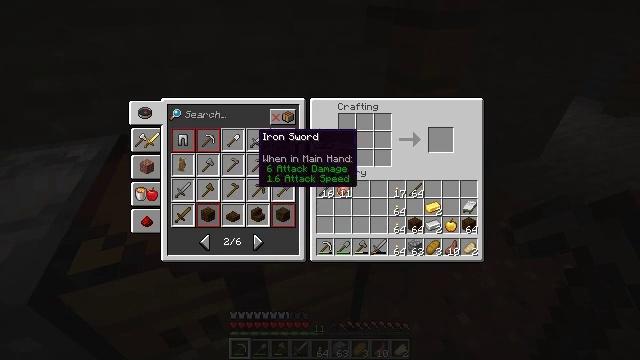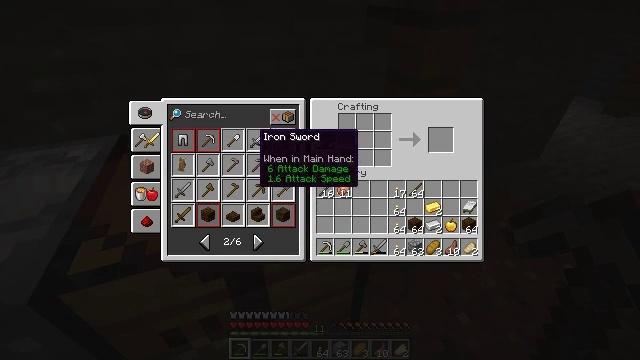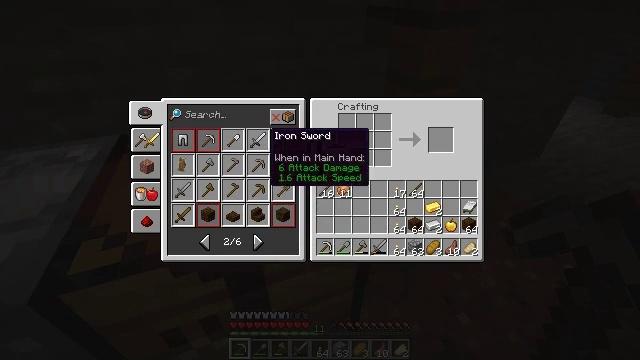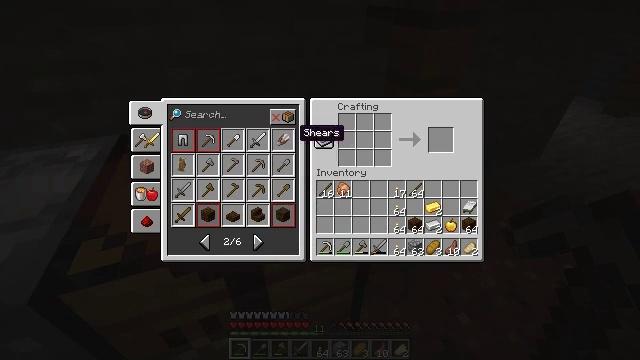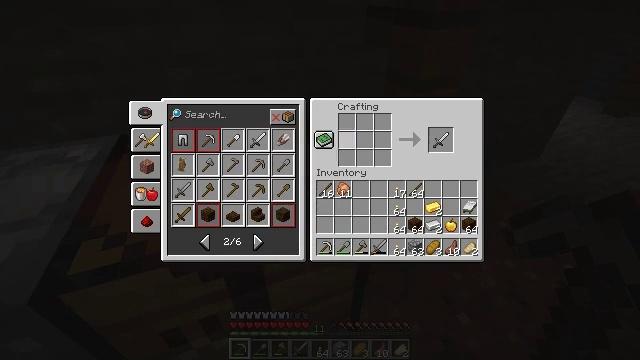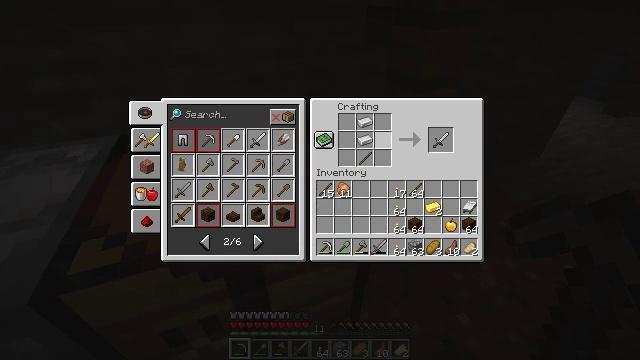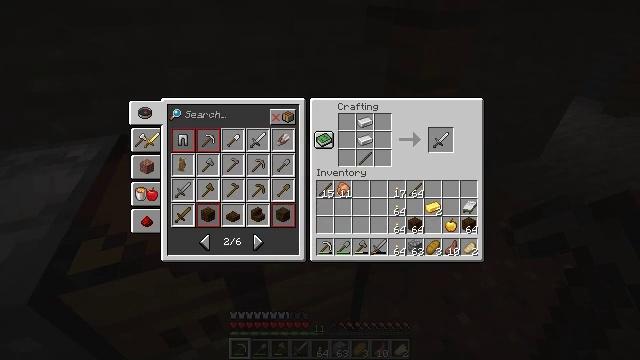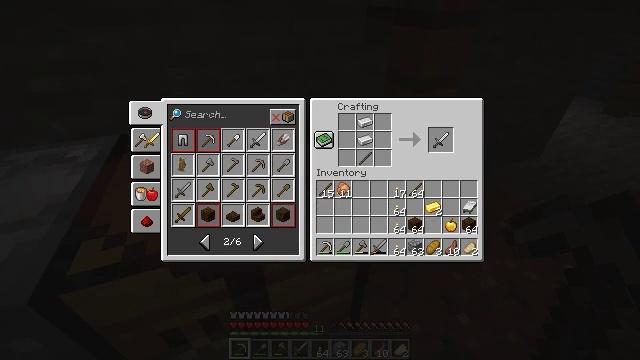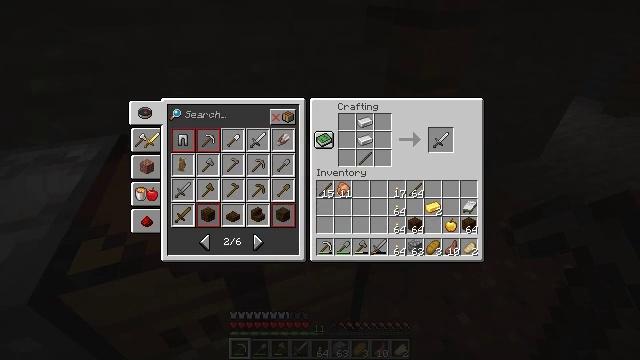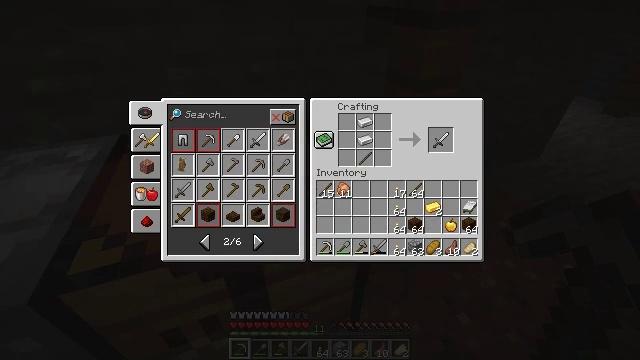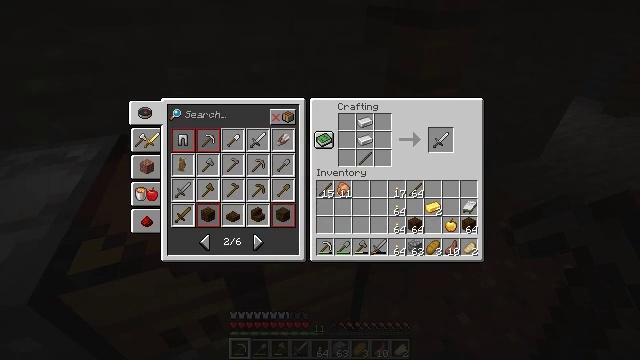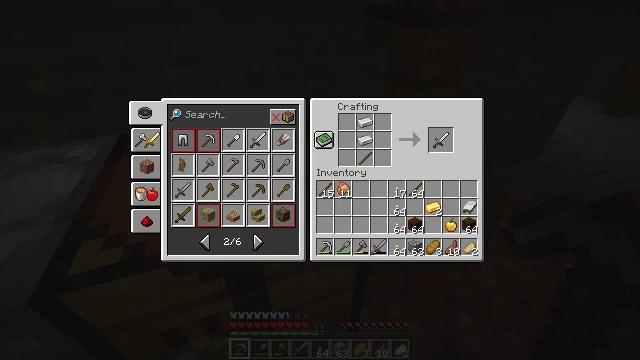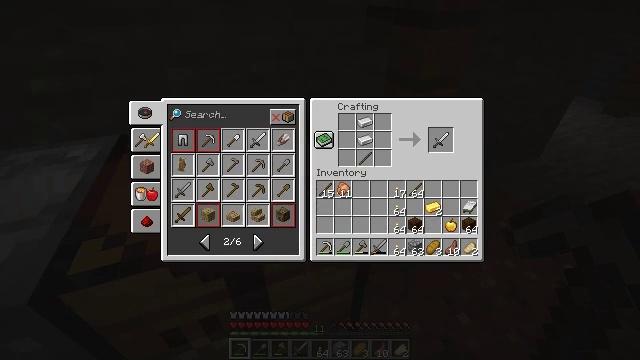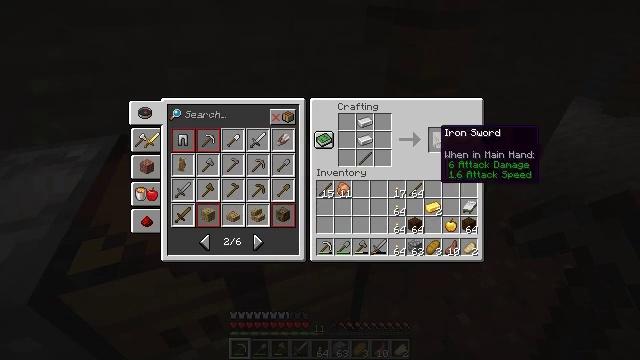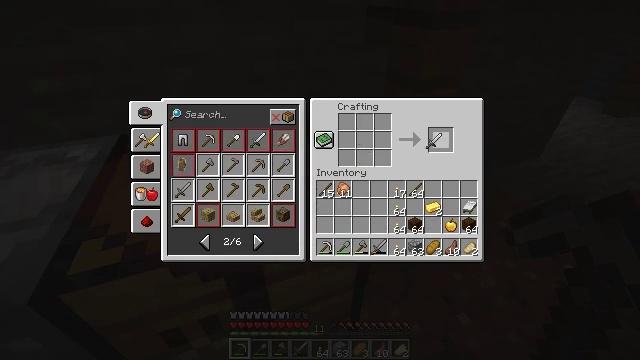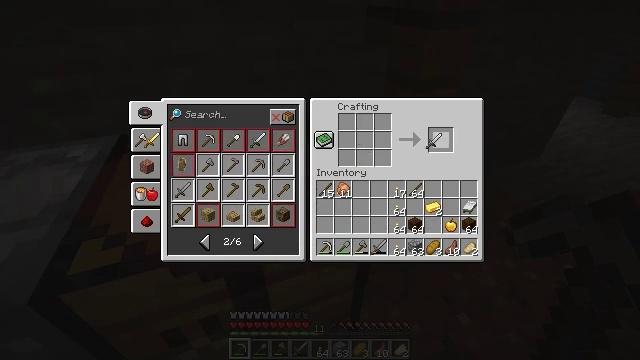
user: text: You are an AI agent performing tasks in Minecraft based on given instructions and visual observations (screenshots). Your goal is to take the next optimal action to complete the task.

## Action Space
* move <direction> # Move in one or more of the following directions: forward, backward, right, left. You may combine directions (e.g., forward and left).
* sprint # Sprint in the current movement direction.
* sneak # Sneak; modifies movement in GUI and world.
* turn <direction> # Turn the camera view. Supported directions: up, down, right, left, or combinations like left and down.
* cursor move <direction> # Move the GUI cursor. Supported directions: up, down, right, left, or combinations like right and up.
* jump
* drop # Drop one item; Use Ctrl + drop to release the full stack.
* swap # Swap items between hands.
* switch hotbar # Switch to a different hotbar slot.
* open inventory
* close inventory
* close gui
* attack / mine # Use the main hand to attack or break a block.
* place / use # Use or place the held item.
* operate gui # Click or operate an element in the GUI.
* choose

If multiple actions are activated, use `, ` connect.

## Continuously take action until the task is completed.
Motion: motion action
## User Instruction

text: Produce an iron sword using iron ingots and a stick.
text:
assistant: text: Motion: operate gui
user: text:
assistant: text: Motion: cursor move right
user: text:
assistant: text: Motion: cursor move right
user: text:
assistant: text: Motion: cursor move right
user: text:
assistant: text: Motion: cursor move right
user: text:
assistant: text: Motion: cursor move right
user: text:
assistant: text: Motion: cursor move right
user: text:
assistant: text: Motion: no_op
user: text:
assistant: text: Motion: no_op
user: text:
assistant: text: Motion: no_op
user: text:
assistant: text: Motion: no_op
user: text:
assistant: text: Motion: no_op
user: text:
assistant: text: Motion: no_op
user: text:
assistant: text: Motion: operate gui
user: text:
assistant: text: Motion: operate gui
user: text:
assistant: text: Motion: operate gui
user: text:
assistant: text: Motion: no_op
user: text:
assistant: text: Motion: cursor move left and down
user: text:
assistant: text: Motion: no_op